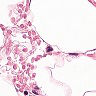
Metastatic tissue present: no